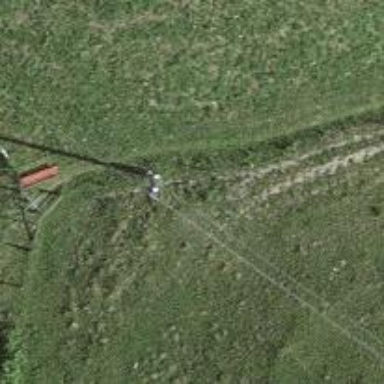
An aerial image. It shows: Utility pole in the area.